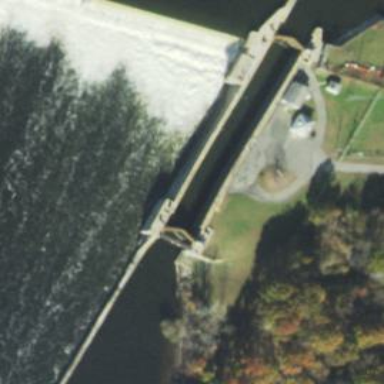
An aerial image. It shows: Lock gate on waterway.